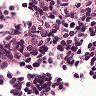
Metastatic tissue present: no